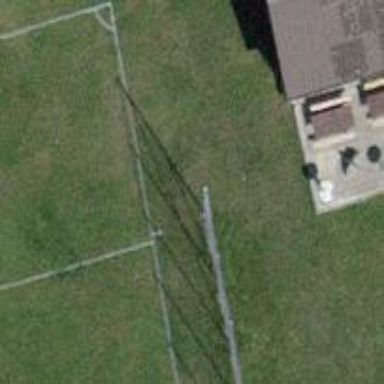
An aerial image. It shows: Chain link fence.